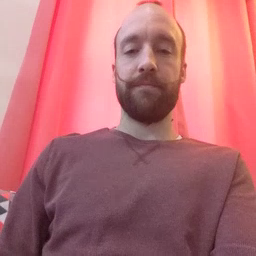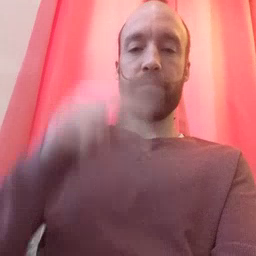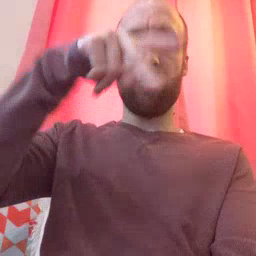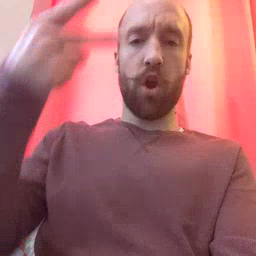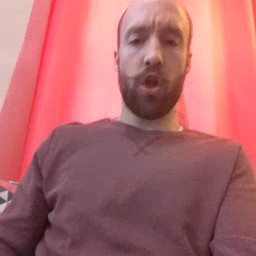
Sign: fall